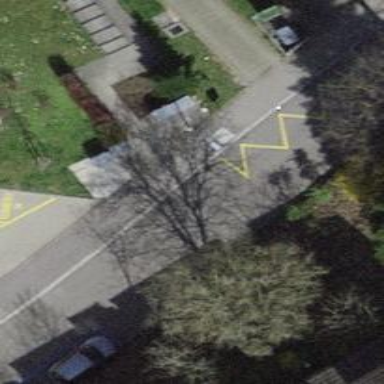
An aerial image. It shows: Bus stop with designated stop position for public transport.